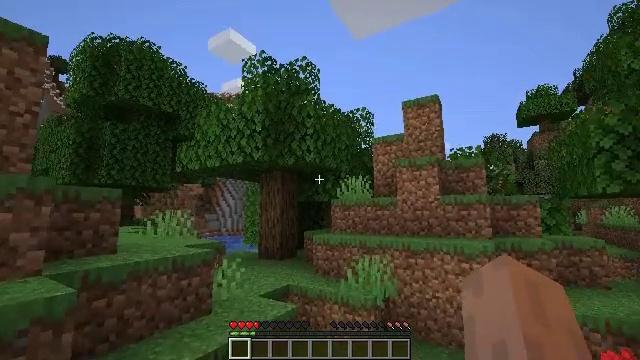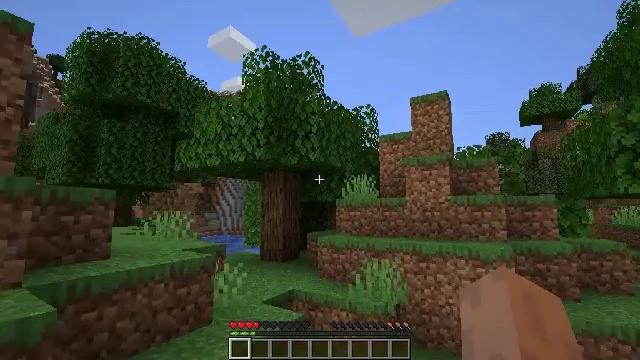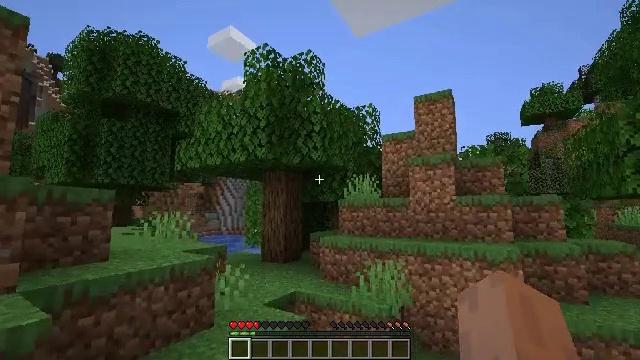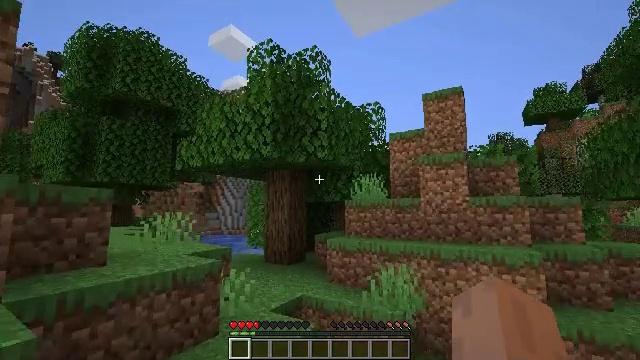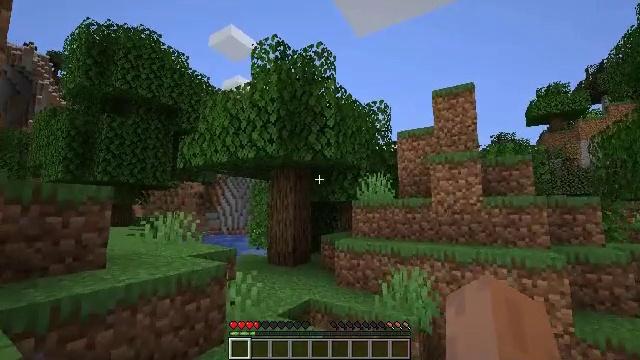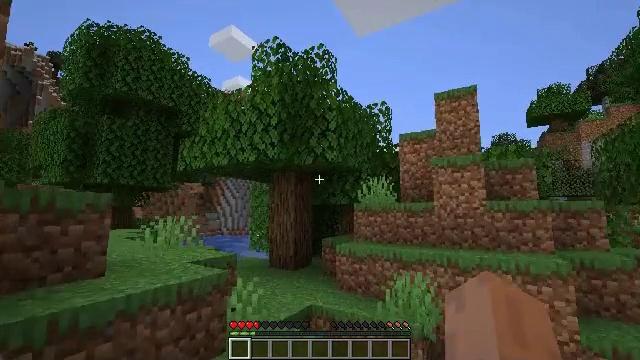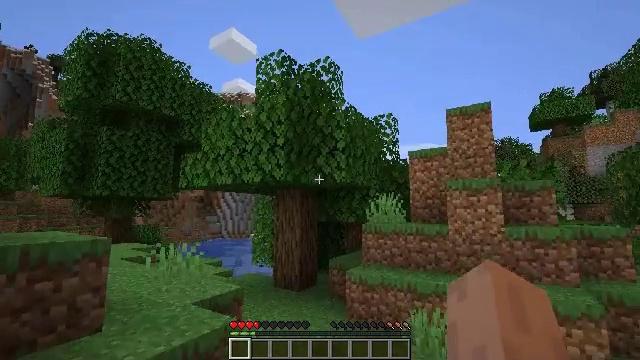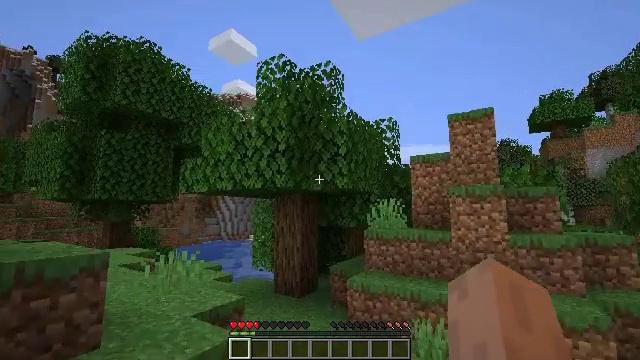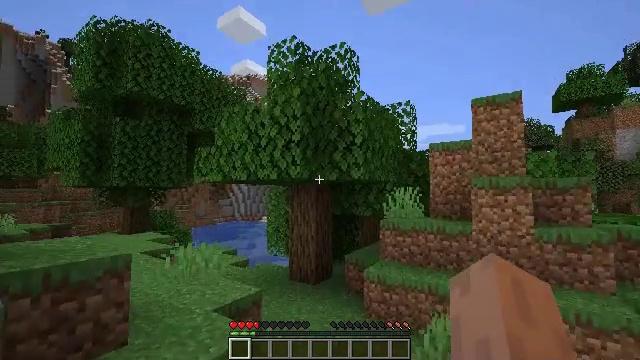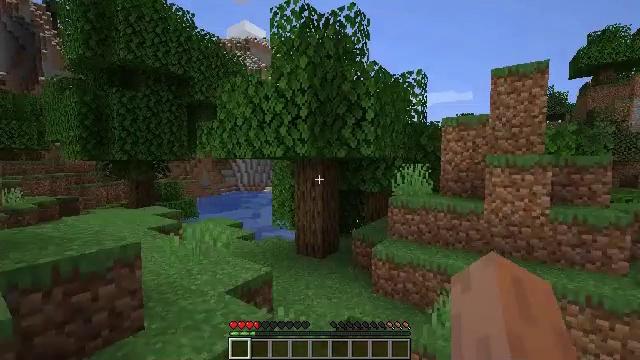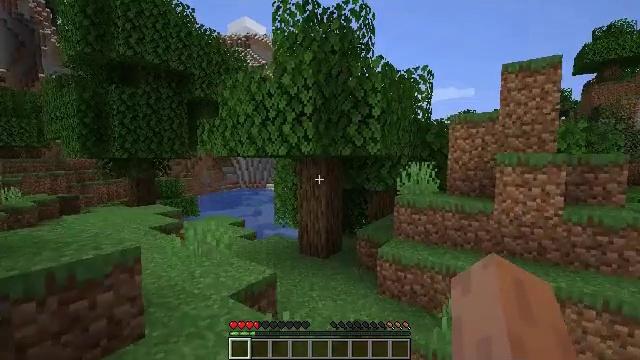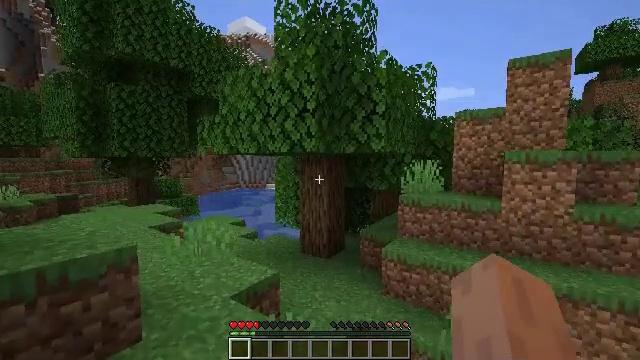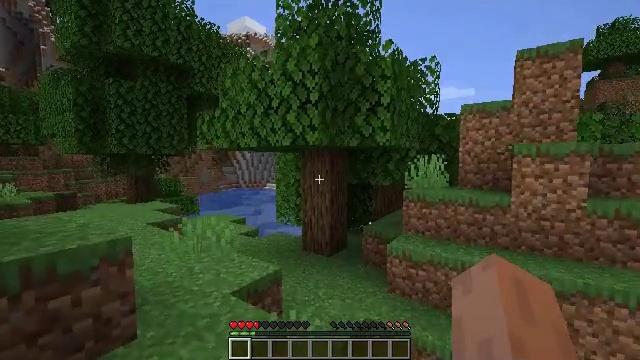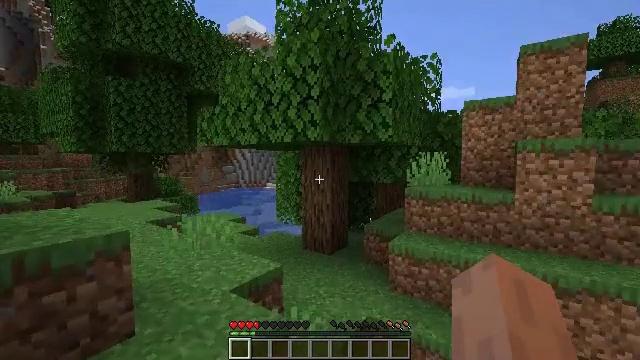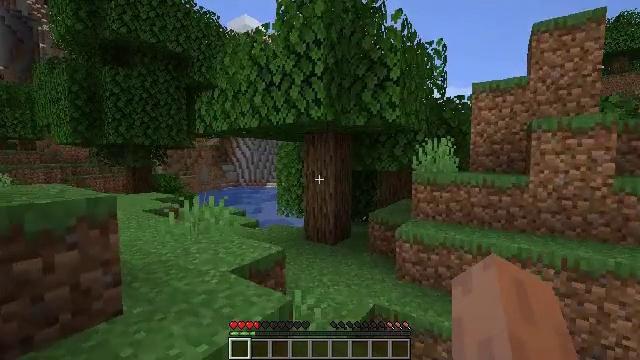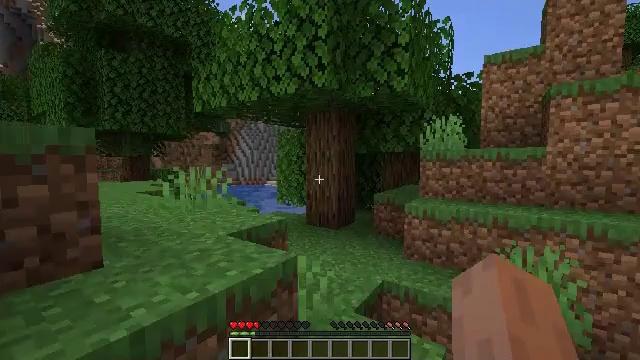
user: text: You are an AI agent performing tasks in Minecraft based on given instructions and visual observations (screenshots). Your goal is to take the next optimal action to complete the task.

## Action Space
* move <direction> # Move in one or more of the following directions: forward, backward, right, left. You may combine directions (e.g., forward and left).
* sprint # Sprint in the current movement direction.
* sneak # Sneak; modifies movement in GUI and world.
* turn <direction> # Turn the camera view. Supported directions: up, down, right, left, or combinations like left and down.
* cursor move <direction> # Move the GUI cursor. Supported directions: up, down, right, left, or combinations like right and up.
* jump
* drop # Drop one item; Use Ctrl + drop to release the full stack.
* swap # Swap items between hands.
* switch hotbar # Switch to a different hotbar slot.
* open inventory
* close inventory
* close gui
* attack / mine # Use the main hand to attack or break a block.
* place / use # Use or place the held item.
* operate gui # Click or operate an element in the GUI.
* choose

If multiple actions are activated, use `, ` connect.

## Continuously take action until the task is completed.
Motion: motion action
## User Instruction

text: Remove birch leaves from trees.
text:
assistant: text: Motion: move forward and move left, jump
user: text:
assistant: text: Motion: move forward and move left, jump
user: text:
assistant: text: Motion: move forward and move left, jump
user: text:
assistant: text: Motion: move forward and move left, jump
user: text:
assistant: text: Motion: move forward and move left, jump
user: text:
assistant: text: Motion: move forward and move left, jump
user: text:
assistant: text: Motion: move forward and move left, jump
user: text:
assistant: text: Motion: move forward, turn left and down, jump
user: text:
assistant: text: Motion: move forward, turn down, jump
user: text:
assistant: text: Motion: move forward, jump
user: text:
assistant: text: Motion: move forward, jump
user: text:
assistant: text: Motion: move forward, jump
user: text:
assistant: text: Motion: move forward, jump
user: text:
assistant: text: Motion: move forward, jump
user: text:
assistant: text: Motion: move forward, jump
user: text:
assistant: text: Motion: move forward, jump
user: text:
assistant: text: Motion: move forward, jump
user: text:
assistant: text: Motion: move forward, turn right, jump
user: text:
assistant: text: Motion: move forward, turn right and up, jump
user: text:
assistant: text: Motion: move forward, jump
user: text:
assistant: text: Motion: move forward, jump
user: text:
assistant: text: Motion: move forward, jump
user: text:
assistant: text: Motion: move forward, jump
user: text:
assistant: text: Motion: move forward, turn left and down, jump
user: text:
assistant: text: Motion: move forward, turn left and down, jump
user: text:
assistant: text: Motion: move forward, turn left and down, jump
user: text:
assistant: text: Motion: move forward, jump
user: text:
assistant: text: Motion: move forward, jump
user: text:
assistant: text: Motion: move forward, jump
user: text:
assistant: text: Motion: move forward, jump